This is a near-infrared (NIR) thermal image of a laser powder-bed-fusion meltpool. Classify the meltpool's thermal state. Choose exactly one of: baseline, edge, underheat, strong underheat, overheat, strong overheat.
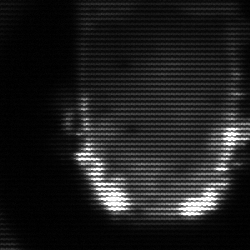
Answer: baseline